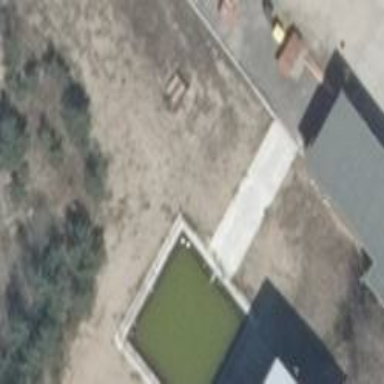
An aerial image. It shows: Emergency water tank in natural water reservoir.